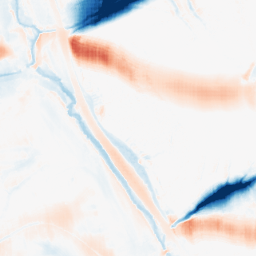
Category: morphological
Decomposition family: morphological_ellipse
Decomposition parameters: operation: average
width: 50
height: 20
Upsampling method: sinc_blackman
Upsampling parameters: scale: 2
kernel_size: 4
Upsampling scale: 2